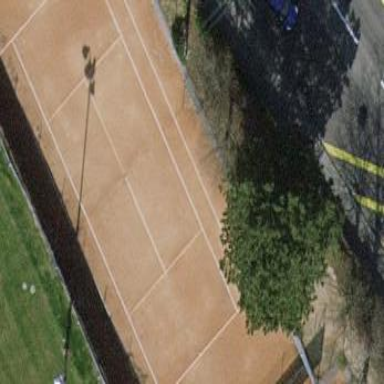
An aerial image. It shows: Clay tennis court in leisure land pitch.